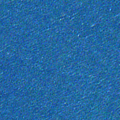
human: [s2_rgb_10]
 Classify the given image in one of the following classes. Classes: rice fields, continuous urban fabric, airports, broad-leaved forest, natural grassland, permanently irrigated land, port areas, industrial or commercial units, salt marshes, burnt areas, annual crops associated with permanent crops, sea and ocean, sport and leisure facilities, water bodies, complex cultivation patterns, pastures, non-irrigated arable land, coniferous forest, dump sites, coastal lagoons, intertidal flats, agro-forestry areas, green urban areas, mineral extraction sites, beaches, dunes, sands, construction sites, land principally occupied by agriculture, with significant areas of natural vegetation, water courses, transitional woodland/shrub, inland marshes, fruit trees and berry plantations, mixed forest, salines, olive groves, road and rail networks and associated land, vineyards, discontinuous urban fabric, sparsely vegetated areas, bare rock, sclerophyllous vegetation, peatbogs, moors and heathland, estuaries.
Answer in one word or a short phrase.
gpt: sea and ocean